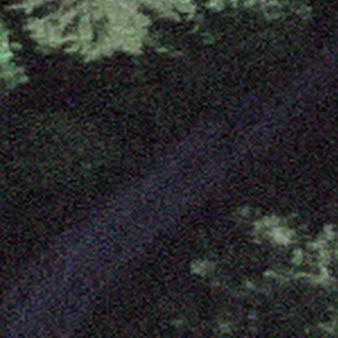
Label: other